Question: I have this code:
'''
<div class="well">
<form role="form" id="shop-order" method="post" action="">
<div class="row">
<div class="form-group">
<div class="col-md-3">
<div class="pull-right">
<label for="name">Label</label>
</div>
</div>
<div class="col-md-6">
<select class="form-control" name="clientId">
$options
</select>
</div>
</div>
</div>
// possibly other rows...
</div>
'''
The result of this code is on this image:

I don't get how I can center label and input in a row. I want them on one line: middle of label opposite middle of input.
How I can do this? Or probably I my html is wrong and this can be achieved by correct html?
'line-height' I will do it by 'line-height' if I wouldn't find bootstrap solution. So I am looking for .
## JSFiddle demo
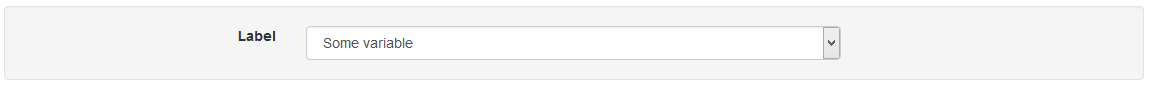
Answer: Bootstrap provides a style that seems like what you're looking for: <URL>
Working Fiddle: <URL>
Code:
'''
<div class="well">
<form class="form-horizontal">
<div class="form-group">
<label for="name" class="col-sm-2 control-label">FIO Klienta</label>
<div class="col-sm-10 col-md-10">
<select class="form-control" name="clientId">
<option>one</option>
</select>
</div>
</div>
</form>
</div>
'''